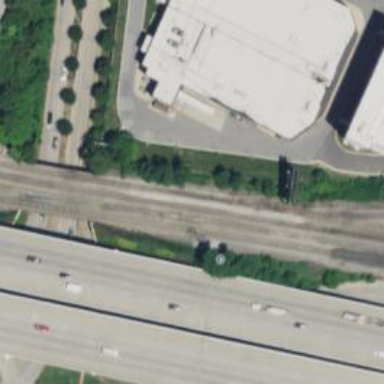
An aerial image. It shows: Rail spur service.